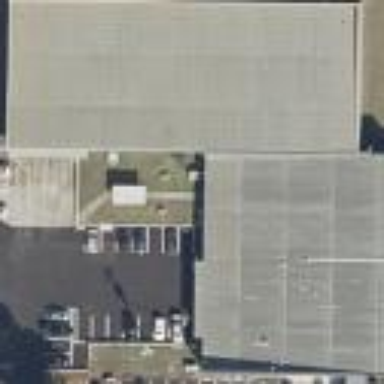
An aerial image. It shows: Industrial building serving as distributor.